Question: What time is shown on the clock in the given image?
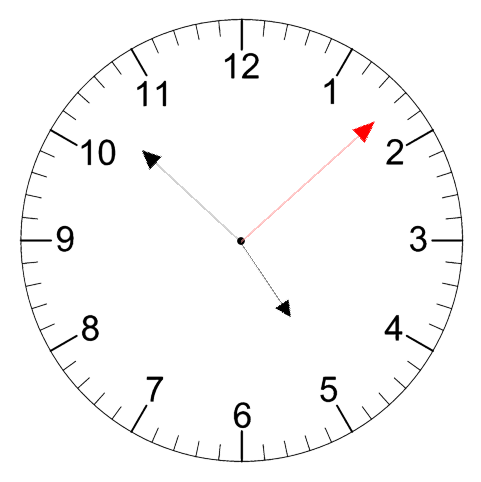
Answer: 04:52:08